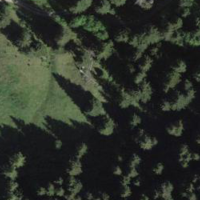
EUNIS habitat code: 43
Species observed at this site:
Saxifraga rotundifolia